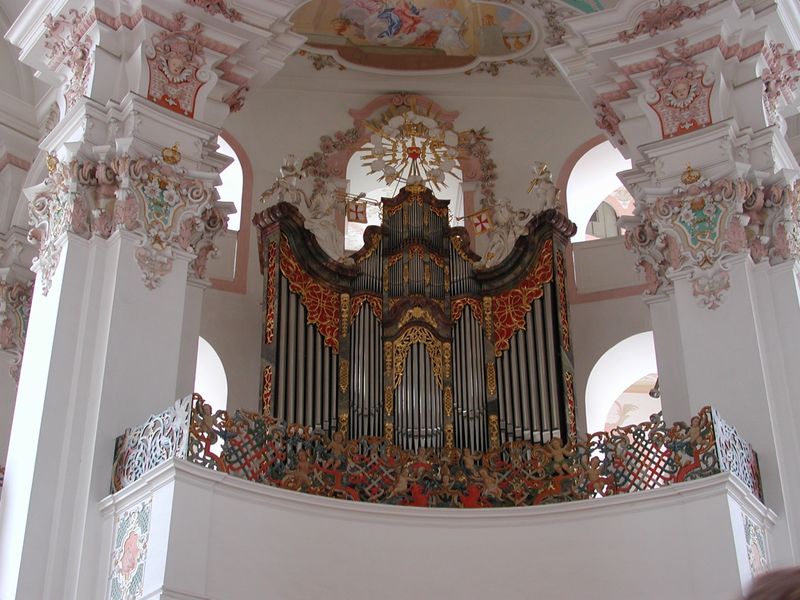
Titel: Steinhausen, Unserer lieben Frau, Pfarrkirche St. Peter und Paul
Künstler: Dominikus Zimmermann
Standort: Steinhausen, Unserer lieben Frau, Pfarrkirche St. Peter und Paul (EU - D - BW)
Schlagwörter: weiß, grün, blumen, bunt, fenster, köpfe, licht, pfeiler, säulen, rose, rot, zaun, ornament, architektur, barock, stein, brüstung, gitter, kirche, gold, decke, rokoko, rosa, engel, empore, ornamente, stuck, geländer, foto, balustrade, kapitell, orgel, ballustrade, deckengemälde, fresko, wei?, pfeifen, christentum, ros, deckenmalerei, orgelpfeifen, mächtig, orgelempore, prunkvoll, strahlenkranz, orgelprospekt, go.d